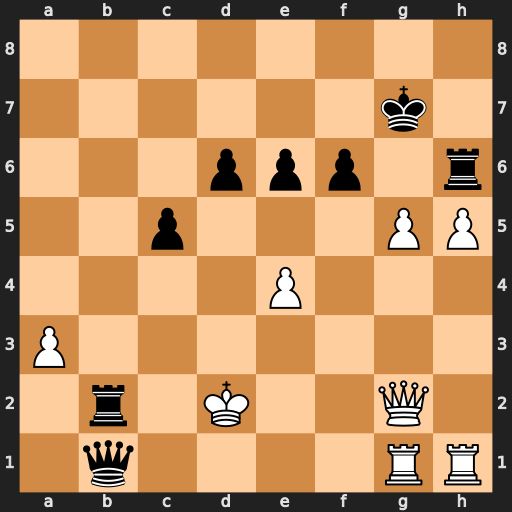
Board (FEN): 8/6k1/3ppp1r/2p3PP/4P3/P7/1r1K2Q1/1q4RR
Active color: w
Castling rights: -
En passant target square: -
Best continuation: Ke3 Qe1+ Rxe1 Rxg2 gxh6+